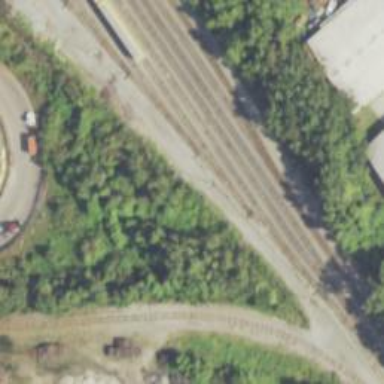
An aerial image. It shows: Railway yard.